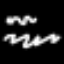
Label: squiggle